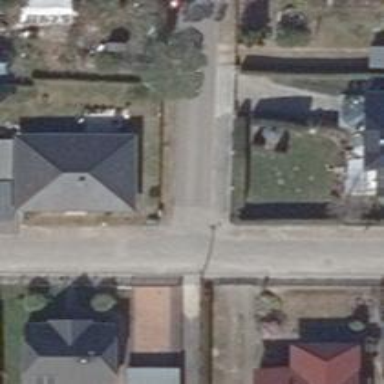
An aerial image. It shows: Residential road with sidewalks on both sides. The sidewalks have sett surface.